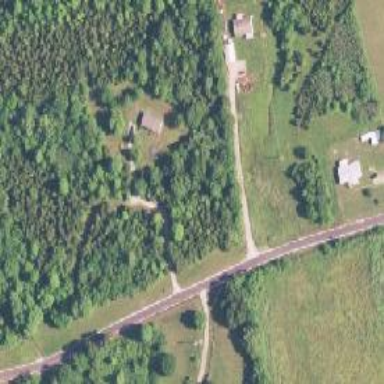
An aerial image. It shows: Driveway leading to service road.